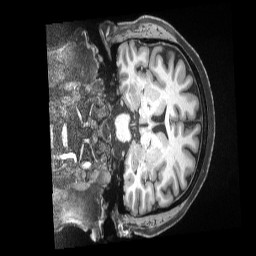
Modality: T1w
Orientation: coronal
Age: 47
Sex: female
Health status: ill
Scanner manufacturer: siemens
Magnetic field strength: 3 T
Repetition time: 2.5 s
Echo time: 0.00181 s